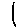
Label: line